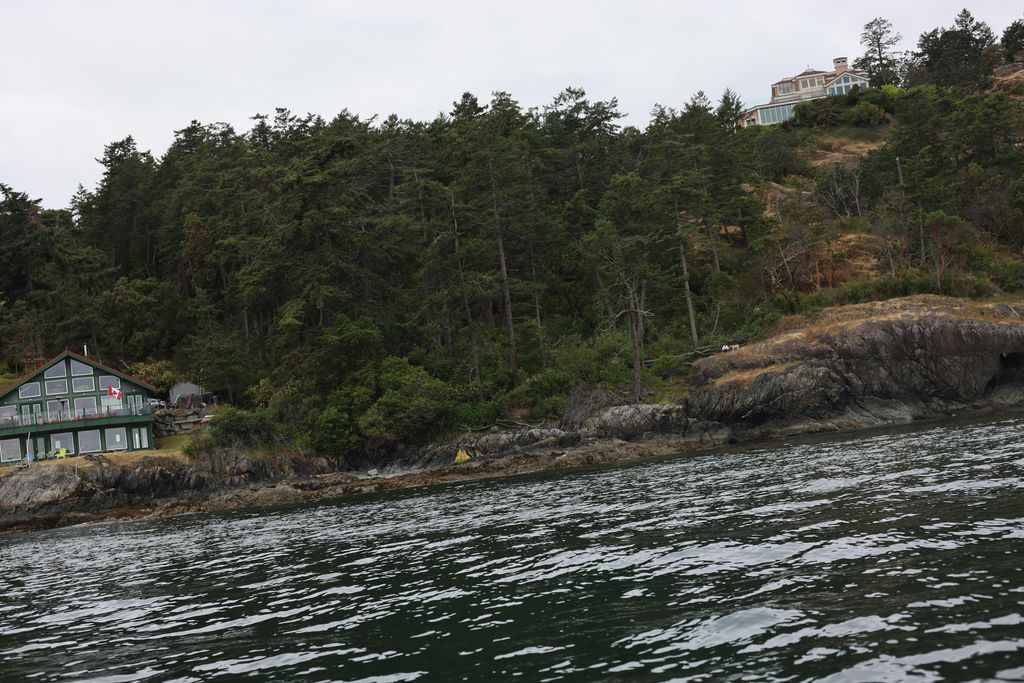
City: victoria